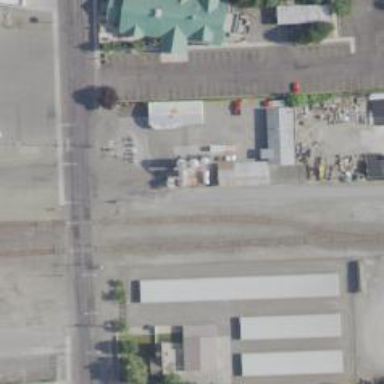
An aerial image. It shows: Railway siding with rails.